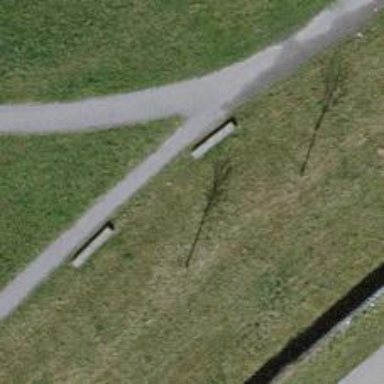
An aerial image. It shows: Bench for seating.